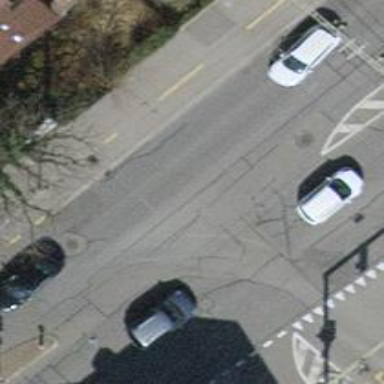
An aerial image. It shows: Road with traffic signals.